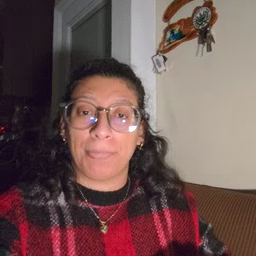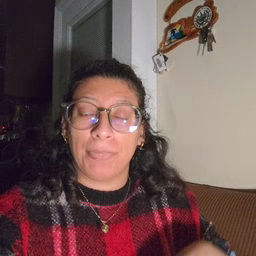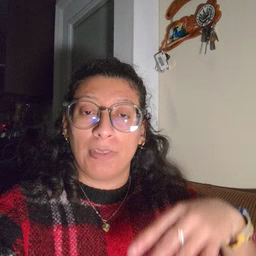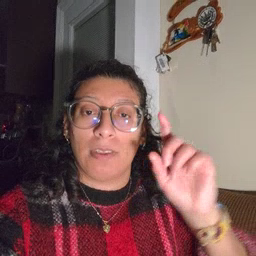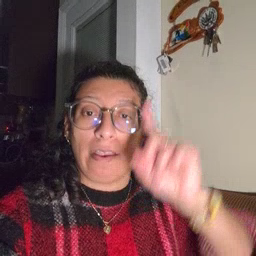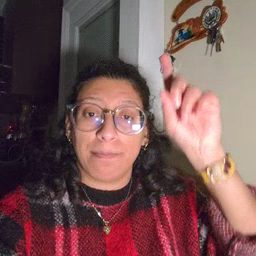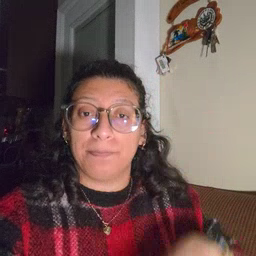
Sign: up